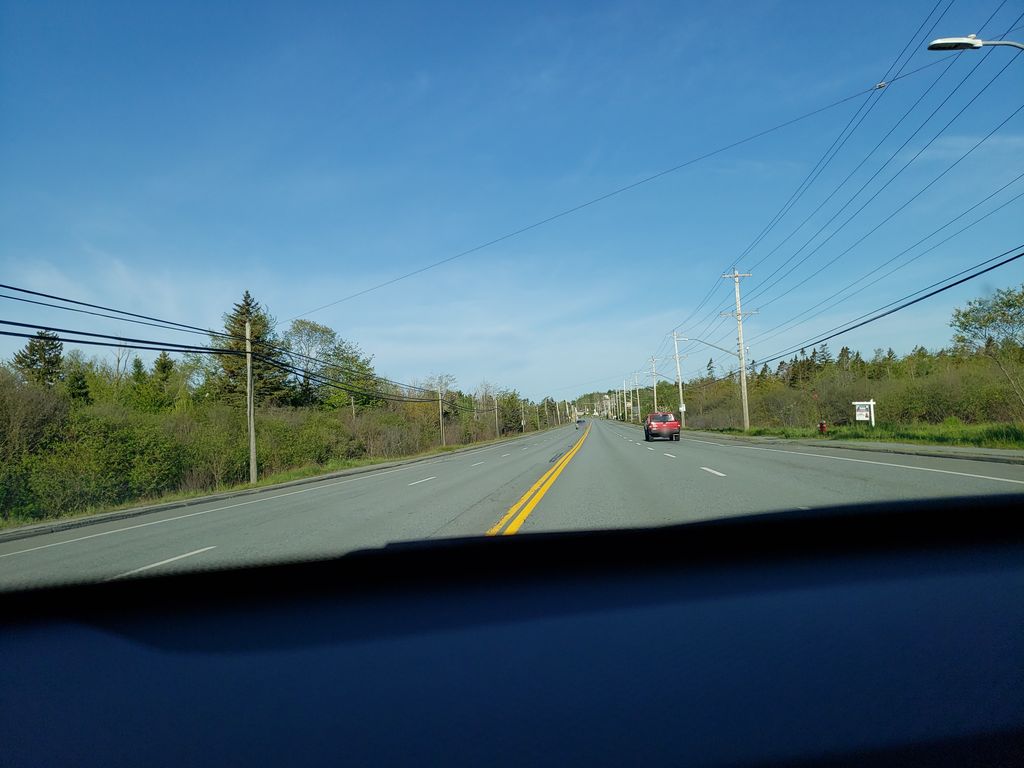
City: halifax